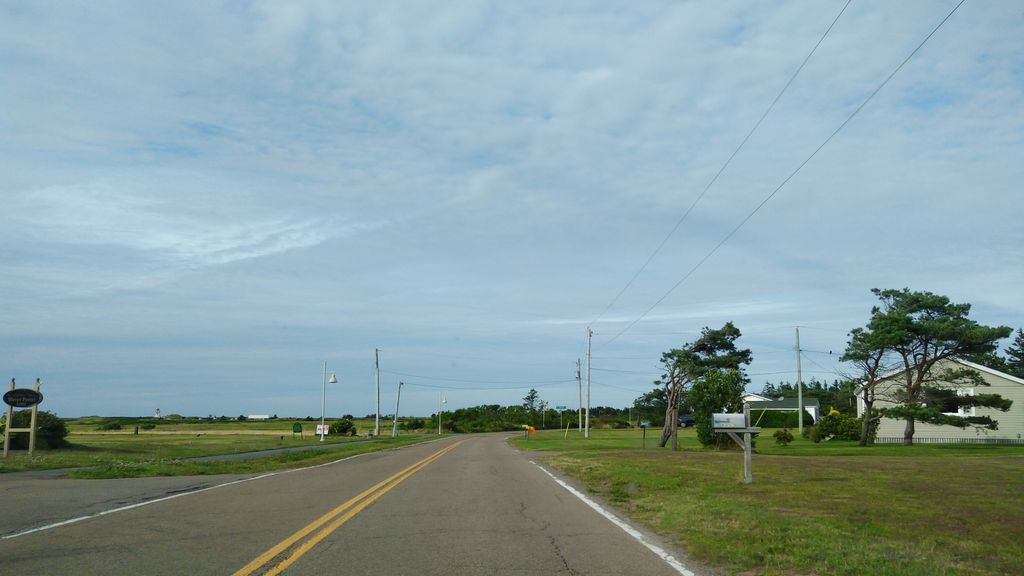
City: charlottetown